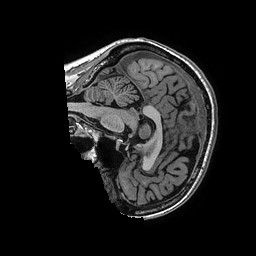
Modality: T1w
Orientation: sagittal
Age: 46
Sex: female
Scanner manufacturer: ge
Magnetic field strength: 3 T
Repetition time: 0.006952 s
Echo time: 0.00292 s